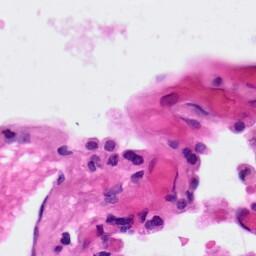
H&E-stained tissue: Lung